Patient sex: F
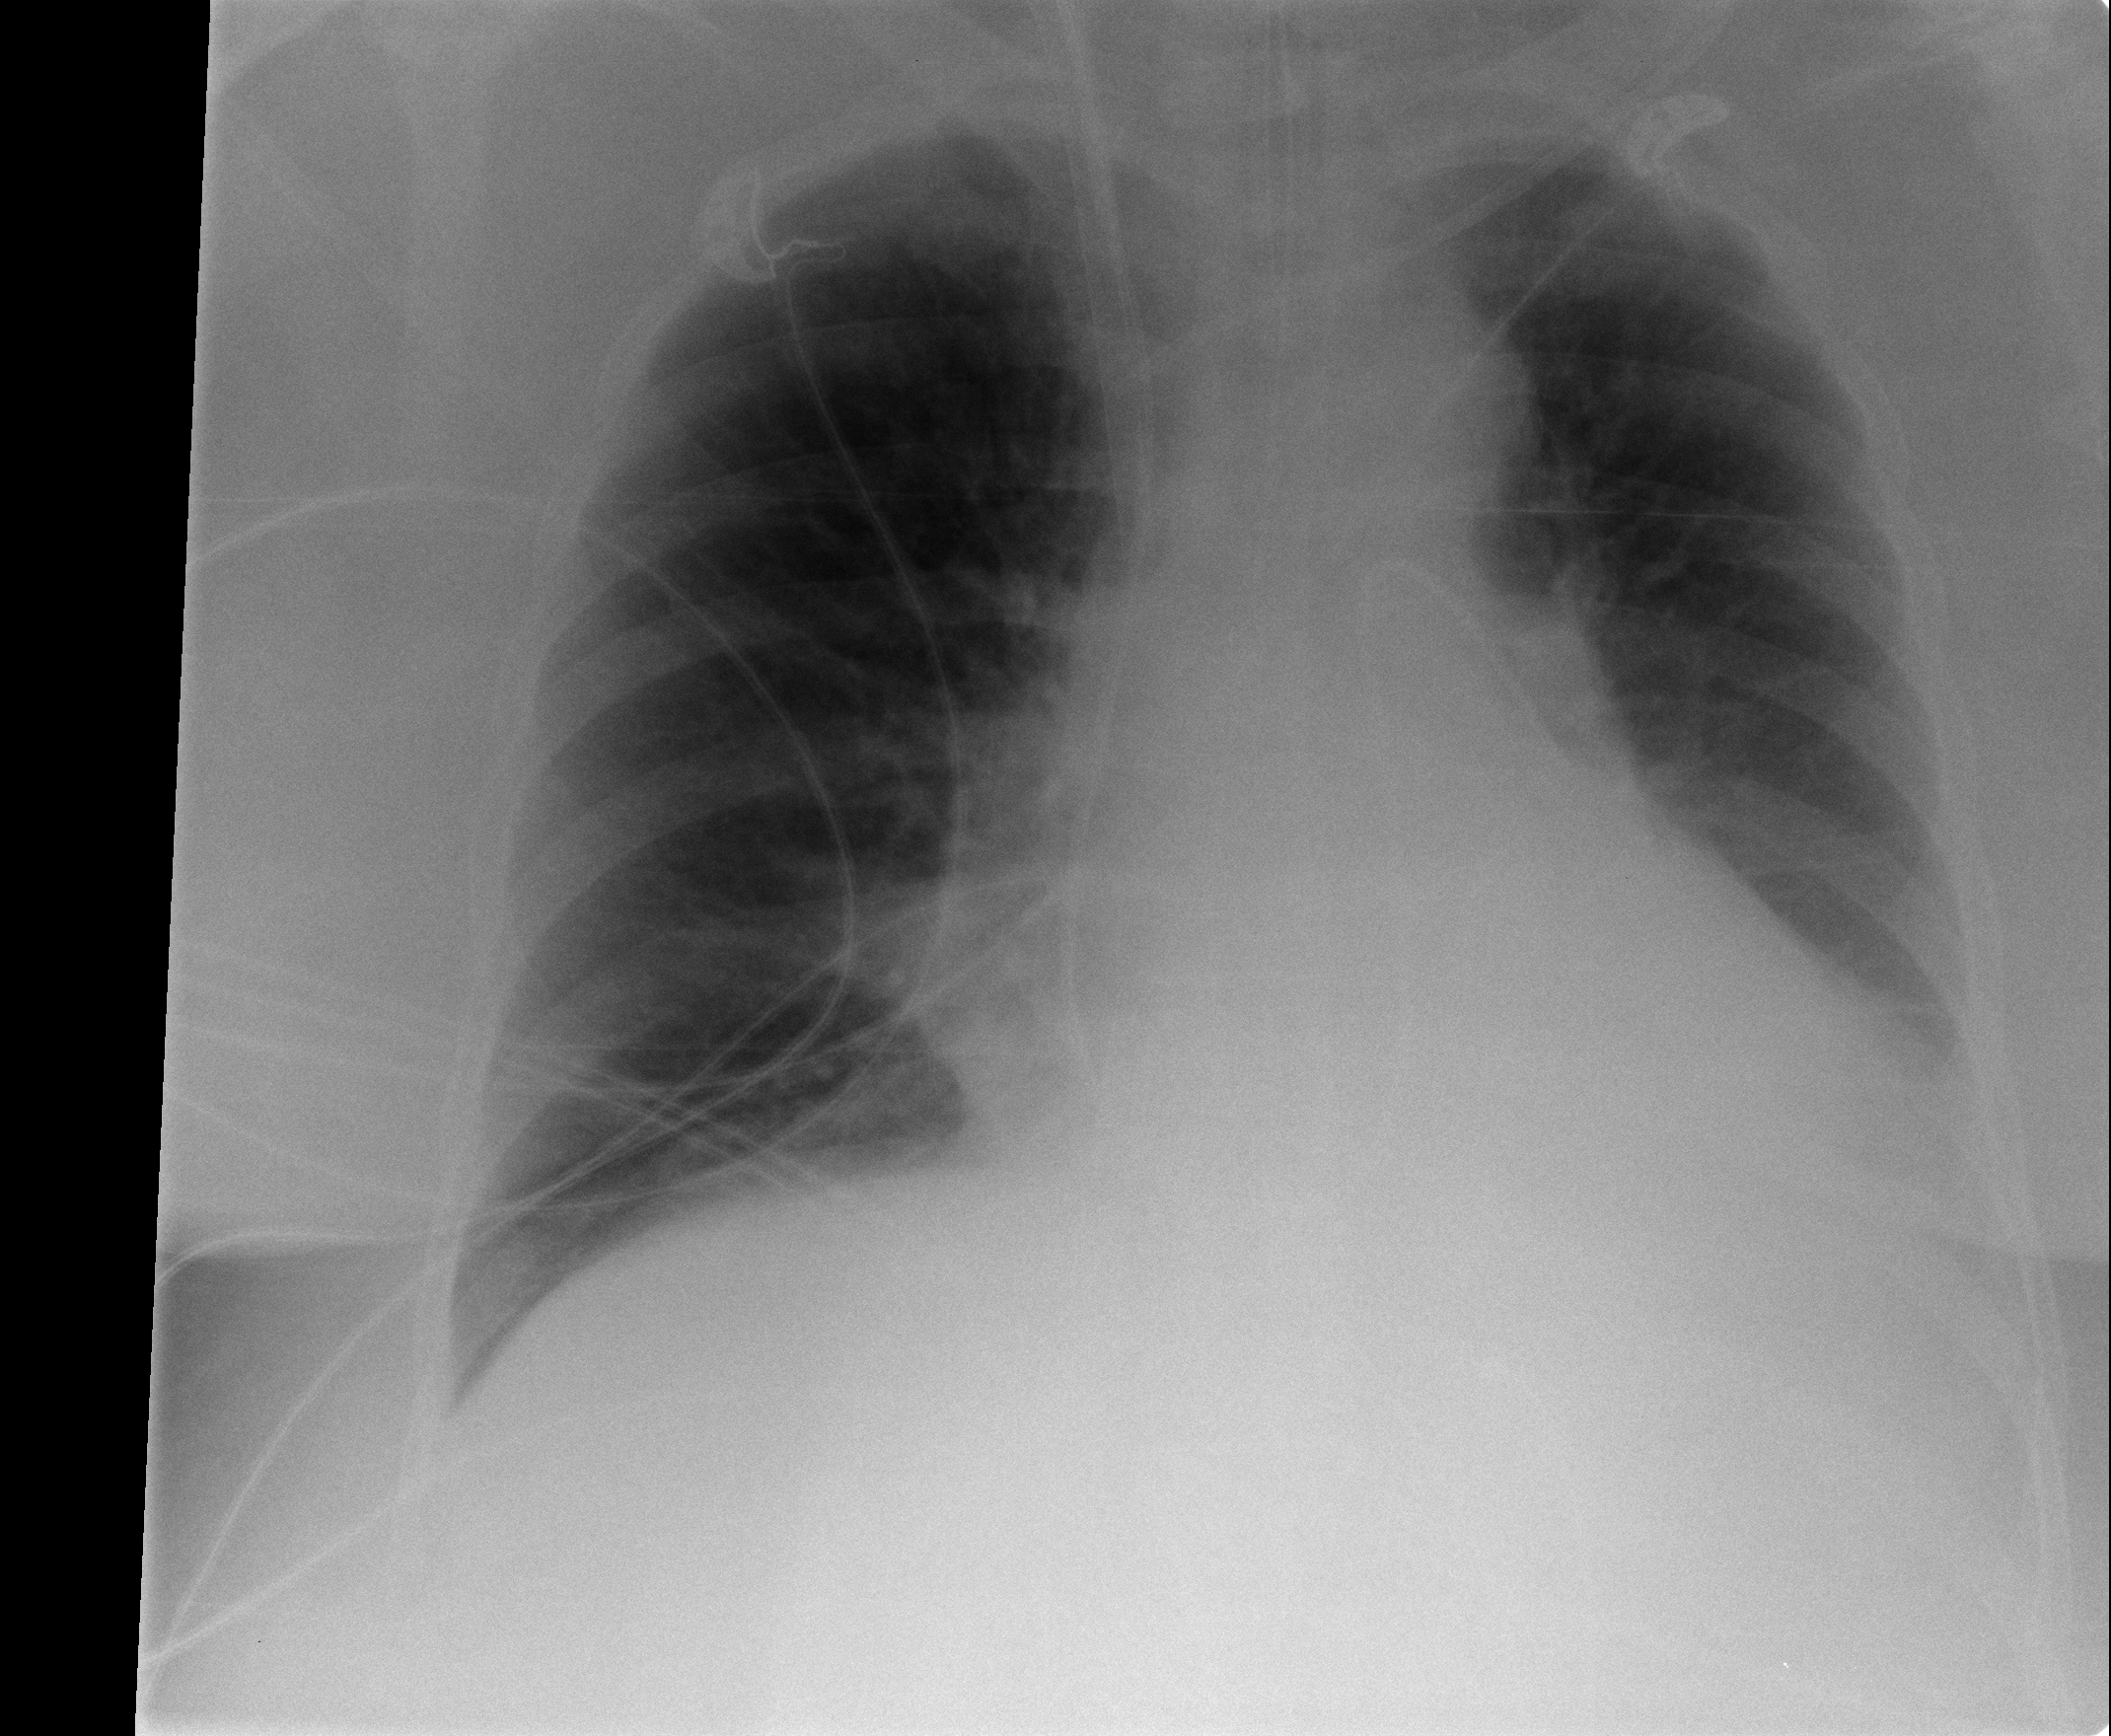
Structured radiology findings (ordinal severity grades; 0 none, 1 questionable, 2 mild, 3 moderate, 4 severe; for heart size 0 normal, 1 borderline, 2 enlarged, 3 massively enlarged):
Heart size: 2
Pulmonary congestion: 0
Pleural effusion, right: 0
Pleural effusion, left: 2
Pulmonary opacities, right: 0
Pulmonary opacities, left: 0
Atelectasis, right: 2
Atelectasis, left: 2